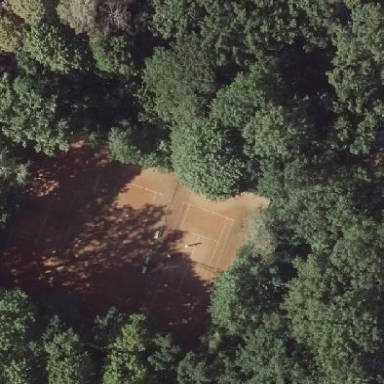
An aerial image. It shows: Clay tennis court in leisure land pitch.